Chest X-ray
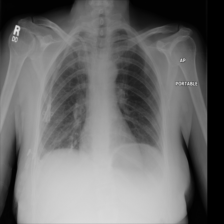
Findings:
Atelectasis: negative
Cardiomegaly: negative
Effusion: negative
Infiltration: negative
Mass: negative
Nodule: negative
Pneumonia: negative
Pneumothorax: negative
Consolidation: negative
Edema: negative
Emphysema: negative
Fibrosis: negative
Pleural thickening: negative
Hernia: negative